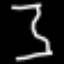
Label: hourglass